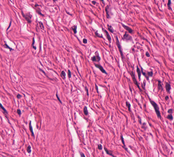
Tumor epithelial tissue: no
Tumor-associated stroma tissue: yes
Normal tissue: no